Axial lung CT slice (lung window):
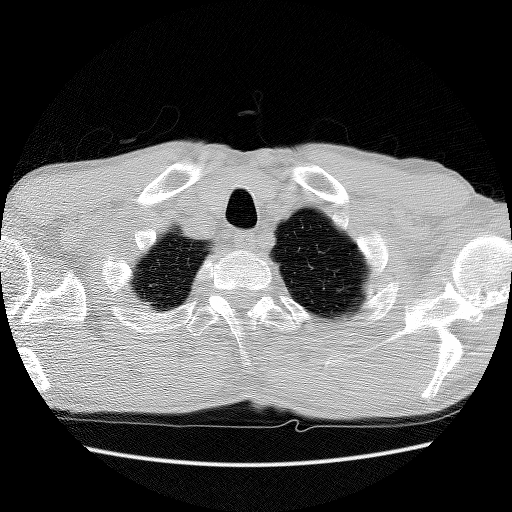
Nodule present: no